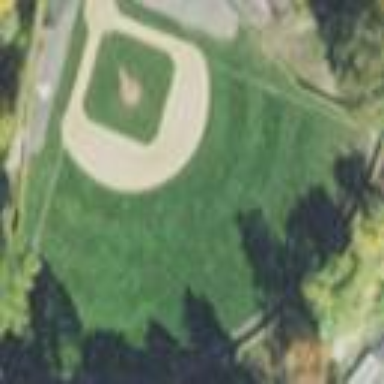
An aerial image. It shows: Baseball pitch for leisure land activities.